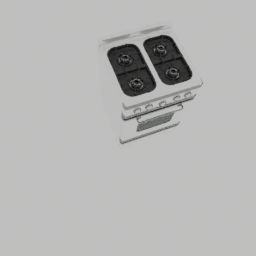
Label: appliances